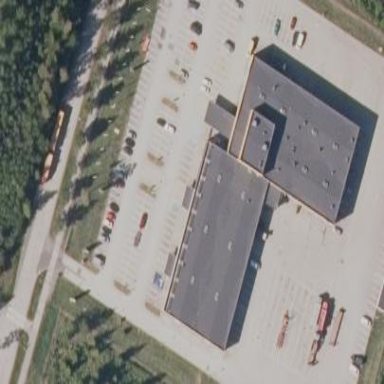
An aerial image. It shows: Retail area.